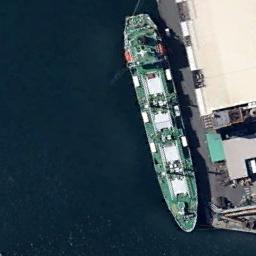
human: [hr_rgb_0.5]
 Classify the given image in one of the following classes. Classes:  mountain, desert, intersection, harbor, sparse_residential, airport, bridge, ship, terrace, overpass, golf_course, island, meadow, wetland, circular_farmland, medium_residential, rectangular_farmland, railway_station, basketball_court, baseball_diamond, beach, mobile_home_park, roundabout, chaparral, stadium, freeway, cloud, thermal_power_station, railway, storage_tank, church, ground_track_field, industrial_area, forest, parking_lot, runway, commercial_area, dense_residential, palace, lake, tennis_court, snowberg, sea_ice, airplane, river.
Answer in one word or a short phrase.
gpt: ship